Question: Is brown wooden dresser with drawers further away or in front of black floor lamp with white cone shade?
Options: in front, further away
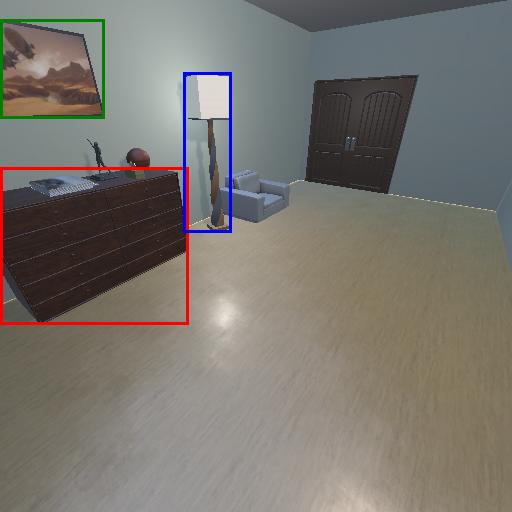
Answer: in front